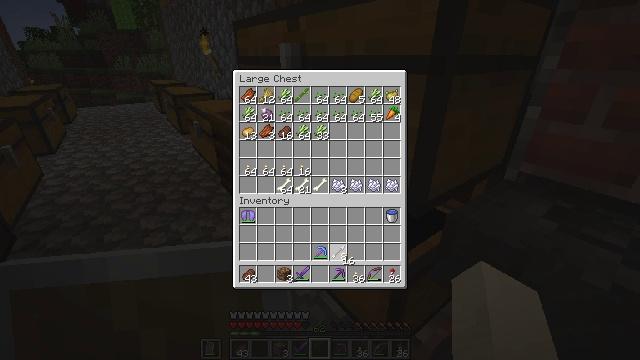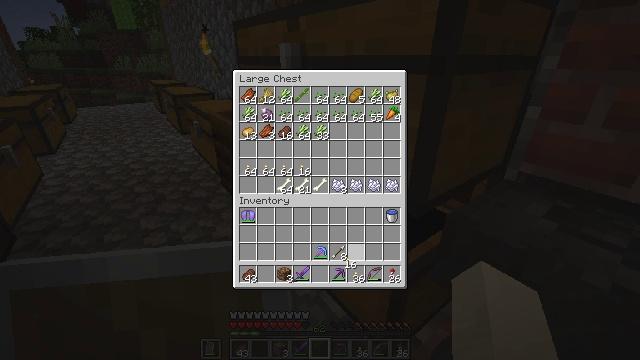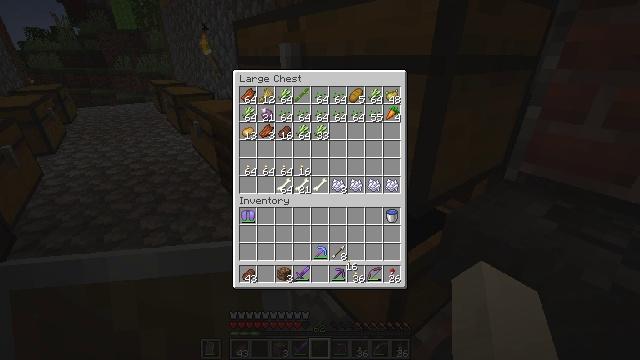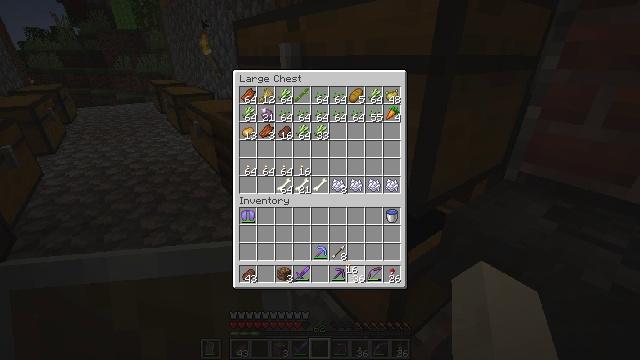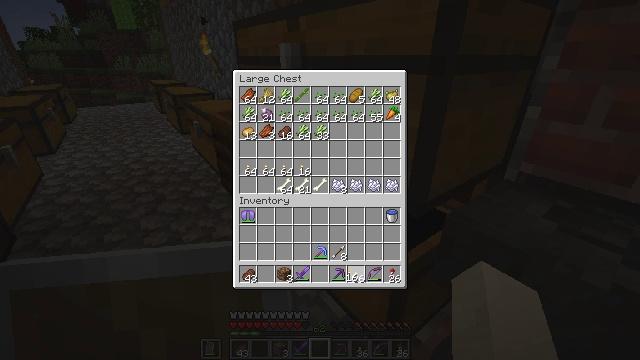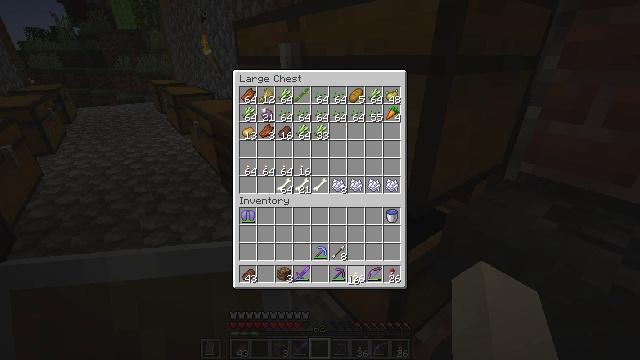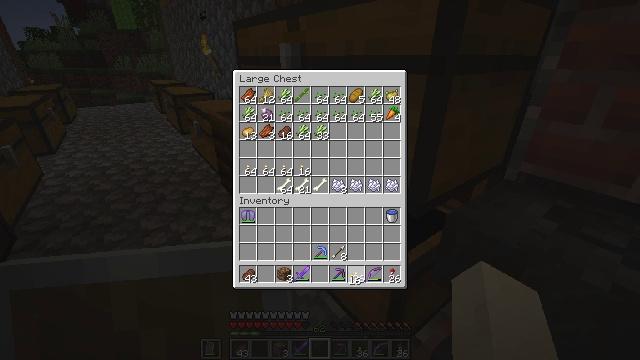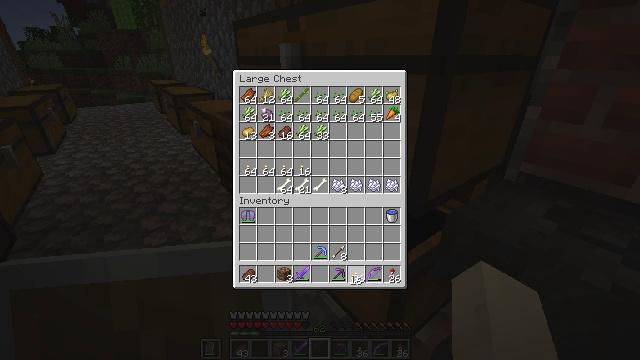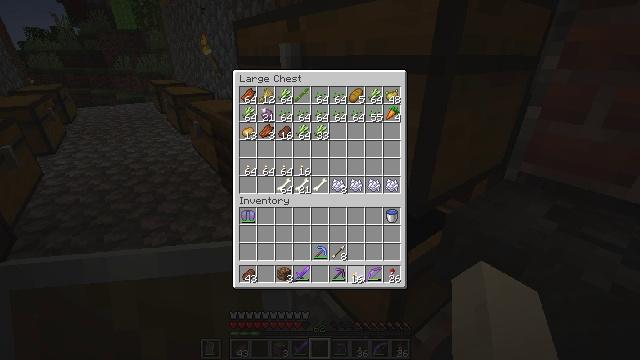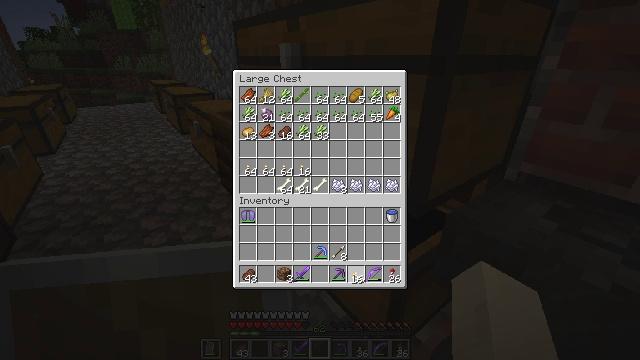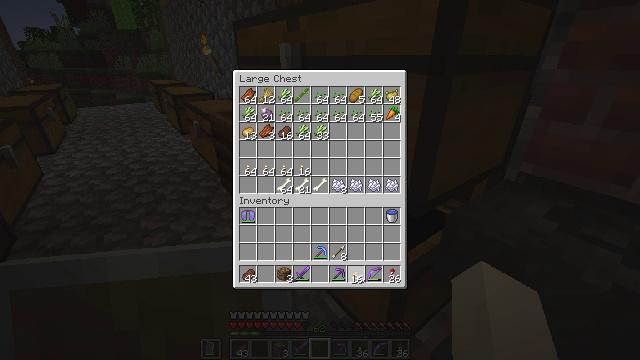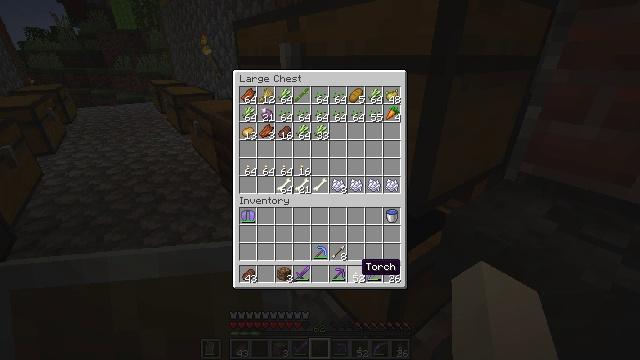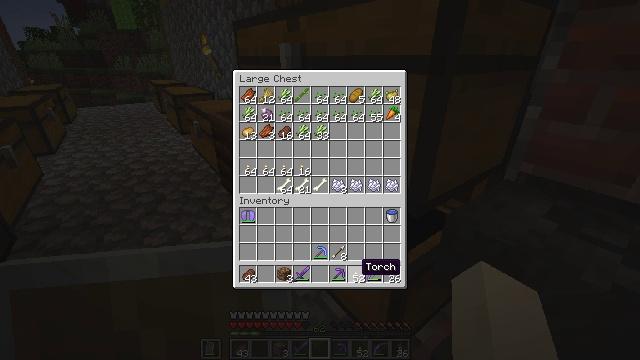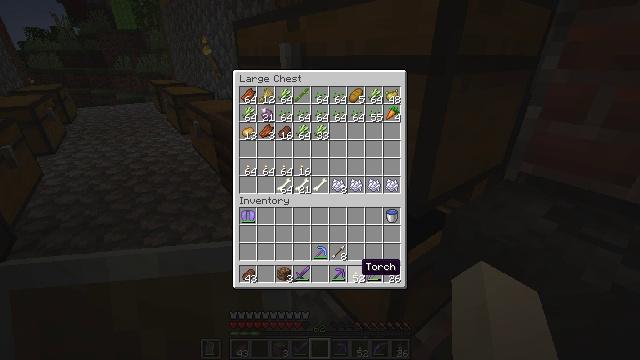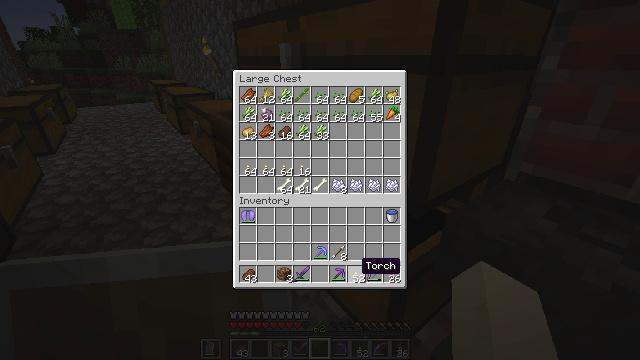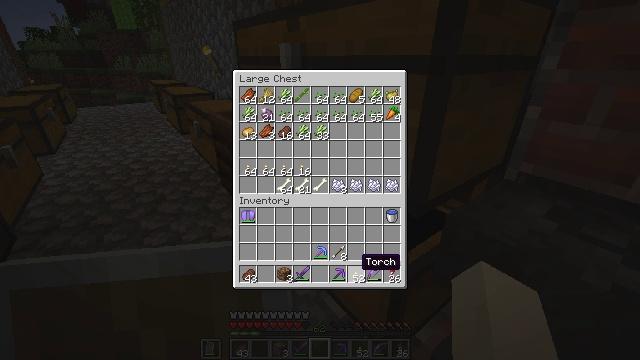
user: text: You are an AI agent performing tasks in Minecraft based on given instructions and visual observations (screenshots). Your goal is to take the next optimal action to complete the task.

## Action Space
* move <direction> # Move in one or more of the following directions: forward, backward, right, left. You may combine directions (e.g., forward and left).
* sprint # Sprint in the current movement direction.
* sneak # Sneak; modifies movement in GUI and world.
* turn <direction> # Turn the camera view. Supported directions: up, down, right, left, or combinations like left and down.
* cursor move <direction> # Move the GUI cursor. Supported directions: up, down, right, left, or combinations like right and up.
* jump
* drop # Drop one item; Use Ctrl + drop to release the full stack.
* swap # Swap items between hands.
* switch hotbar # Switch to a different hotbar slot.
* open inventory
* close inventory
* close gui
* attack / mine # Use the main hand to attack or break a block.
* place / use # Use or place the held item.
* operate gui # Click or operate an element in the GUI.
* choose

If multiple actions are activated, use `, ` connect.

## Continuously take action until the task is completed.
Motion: motion action
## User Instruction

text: Retrieve the ender chest safely.
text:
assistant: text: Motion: no_op
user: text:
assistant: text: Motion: no_op
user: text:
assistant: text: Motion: no_op
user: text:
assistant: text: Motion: turn down
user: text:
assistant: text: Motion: no_op
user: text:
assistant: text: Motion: no_op
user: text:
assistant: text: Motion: no_op
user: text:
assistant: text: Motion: attack / mine
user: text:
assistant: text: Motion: attack / mine
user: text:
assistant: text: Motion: attack / mine
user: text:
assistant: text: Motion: no_op
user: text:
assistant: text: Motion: no_op
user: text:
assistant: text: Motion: no_op
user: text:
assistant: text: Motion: no_op
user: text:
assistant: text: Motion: no_op
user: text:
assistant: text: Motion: turn up
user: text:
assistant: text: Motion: turn up
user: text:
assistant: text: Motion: turn up
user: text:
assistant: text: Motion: no_op
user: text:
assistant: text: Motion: no_op
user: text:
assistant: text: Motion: no_op
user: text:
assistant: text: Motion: no_op
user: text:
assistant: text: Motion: turn left
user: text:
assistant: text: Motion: turn left and down
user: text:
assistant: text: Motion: turn left and down
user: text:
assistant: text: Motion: no_op
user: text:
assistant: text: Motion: no_op
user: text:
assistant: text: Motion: no_op
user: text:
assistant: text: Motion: attack / mine
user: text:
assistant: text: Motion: attack / mine